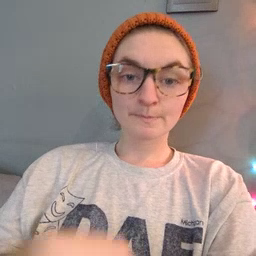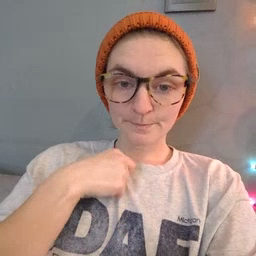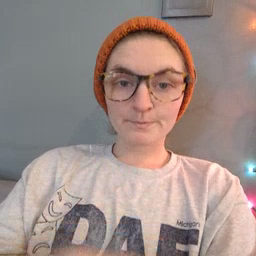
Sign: zipper